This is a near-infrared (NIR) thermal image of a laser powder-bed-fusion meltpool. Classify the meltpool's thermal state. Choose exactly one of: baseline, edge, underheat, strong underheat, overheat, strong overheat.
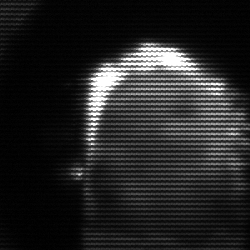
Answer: baseline